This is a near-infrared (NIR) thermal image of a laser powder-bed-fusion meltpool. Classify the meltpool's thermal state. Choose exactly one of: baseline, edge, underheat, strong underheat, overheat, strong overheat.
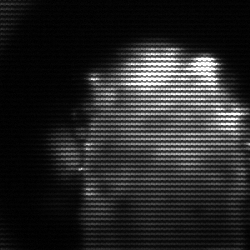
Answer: baseline